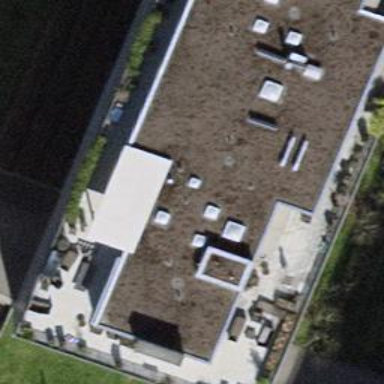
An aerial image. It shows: Building with apartments and flat roof.